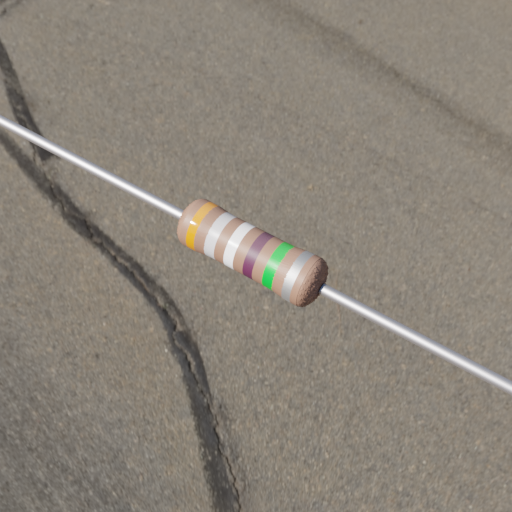
Resistor colour bands (in order): orange, silver, white, brown, green, silver